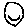
Label: smiley face